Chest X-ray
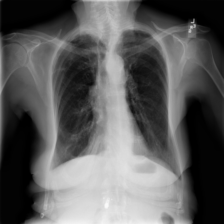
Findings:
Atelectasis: negative
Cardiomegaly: negative
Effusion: negative
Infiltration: negative
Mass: negative
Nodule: negative
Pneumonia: negative
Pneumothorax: negative
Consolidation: negative
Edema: negative
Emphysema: negative
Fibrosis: positive
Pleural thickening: negative
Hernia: negative